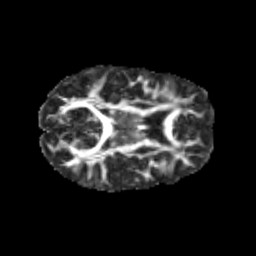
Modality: FA
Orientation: axial
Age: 10
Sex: female
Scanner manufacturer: siemens
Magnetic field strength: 3 T
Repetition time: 3.8 s
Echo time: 0.07 s